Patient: sex F, age 68
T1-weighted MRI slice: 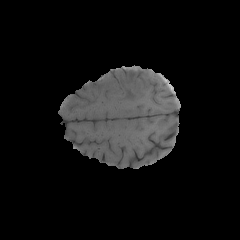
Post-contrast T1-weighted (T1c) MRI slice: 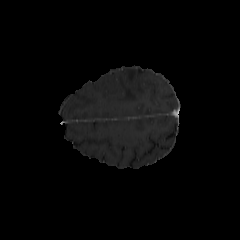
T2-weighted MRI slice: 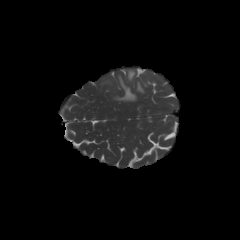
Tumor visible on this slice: yes
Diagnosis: Glioblastoma, IDH-wildtype
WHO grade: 4